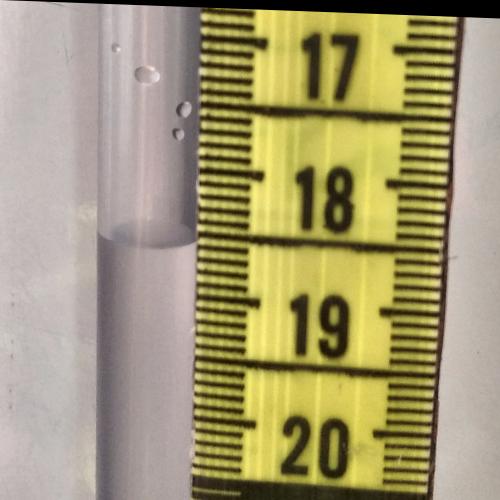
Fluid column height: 18.6 cm